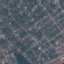
Land use / land cover: Residential